Current action and preconditions to check: path_clear

Your task: For each precondition in the list above, predict whether it will hold at this action.

Consider the current scene as observed from the mobile robot's camera, and analyze the predicted future states of all dynamic agents (e.g., people, animals, vehicles, or any moving entities) within the NEXT SECOND.

IMPORTANT: Only answer "very likely" if you are absolutely certain—based on strong, clear evidence—that a dynamic agent will violate the precondition in the predicted future state. Do NOT answer "very likely" for unlikely, ambiguous, or low-probability risks.

Ask yourself for each precondition: Is there a high probability, with clear and convincing evidence, that the predicted future states of any dynamic agent will interfere with the predicted future state of the currently executing action within the NEXT SECOND, causing that precondition to fail?

Assess the risk level based on these predictions. Use "likely" or "very likely" if motions create a clear risk of interference.

Use "neutral" or "improbable" if agents are nearby but their predicted paths are clearly diverging or non-conflicting.

Failure Risk Categories: "very improbable", "improbable", "neutral", "likely", "very likely"

Answer Format: Output ONLY the probability_of_failure value from these categories: "very improbable", "improbable", "neutral", "likely", "very likely"

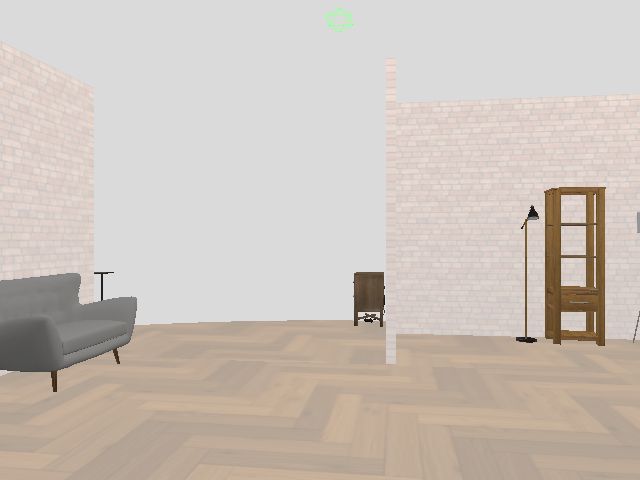

Answer: very improbable